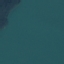
Label: SeaLake